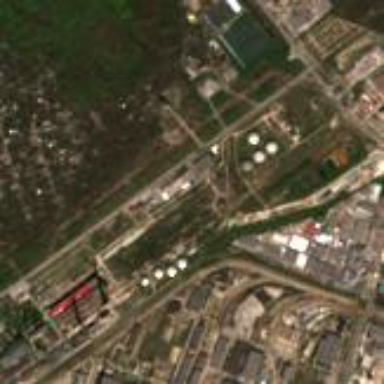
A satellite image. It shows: Industrial area with power plant.